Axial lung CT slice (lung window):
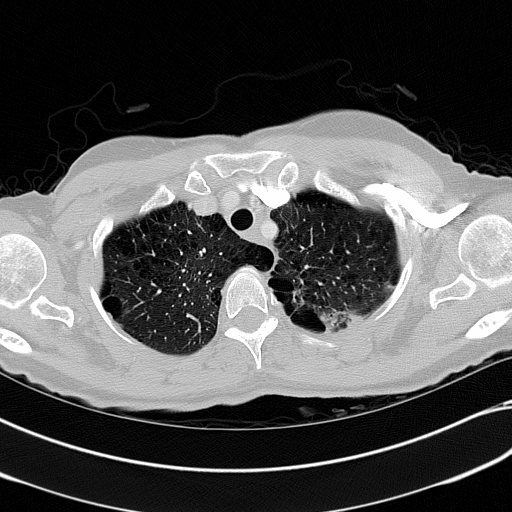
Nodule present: no